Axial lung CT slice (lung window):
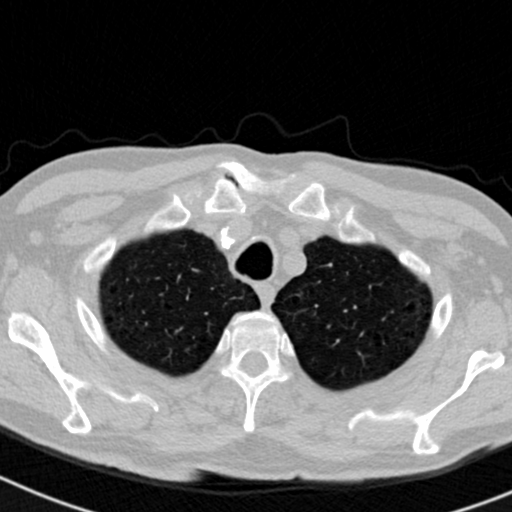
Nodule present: no